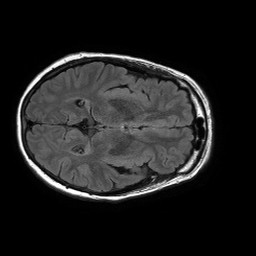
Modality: FLAIR
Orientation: axial
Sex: female
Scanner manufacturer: philips
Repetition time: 11 s
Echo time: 0.125 s